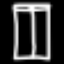
Label: pants